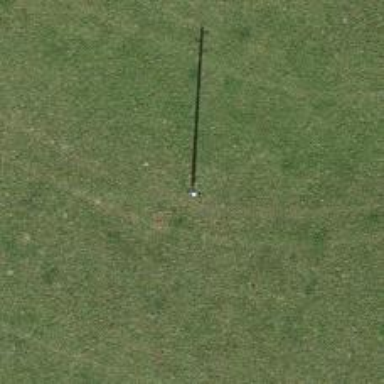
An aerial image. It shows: Power pole.